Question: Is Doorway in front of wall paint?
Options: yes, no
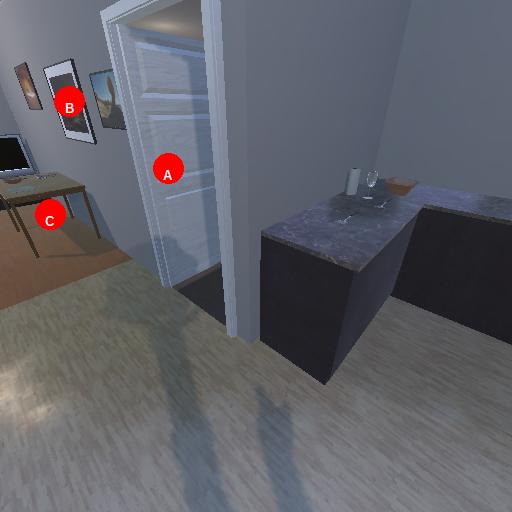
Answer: yes